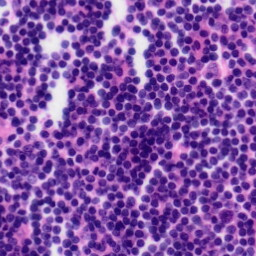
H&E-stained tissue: Tonsil